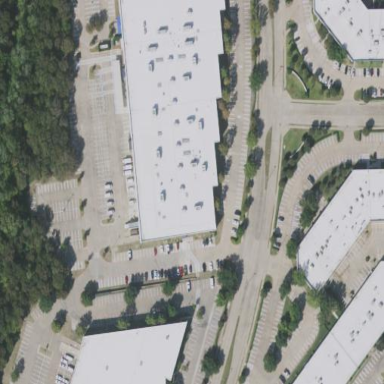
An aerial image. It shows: Commercial building.